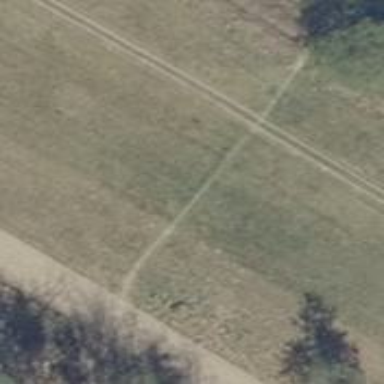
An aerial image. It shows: Path with excellent trail visibility on the ground.